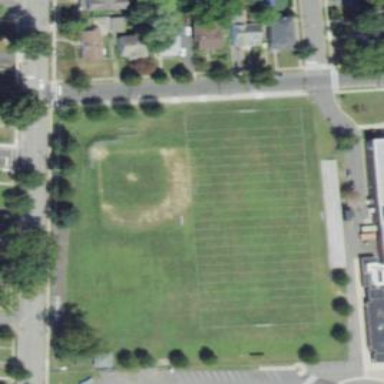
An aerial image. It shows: Baseball pitch for leisure land.